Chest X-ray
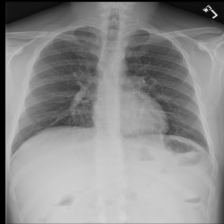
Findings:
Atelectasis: negative
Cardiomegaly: negative
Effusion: negative
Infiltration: negative
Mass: negative
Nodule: negative
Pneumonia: negative
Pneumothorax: negative
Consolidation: negative
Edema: negative
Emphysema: negative
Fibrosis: negative
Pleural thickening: negative
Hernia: negative